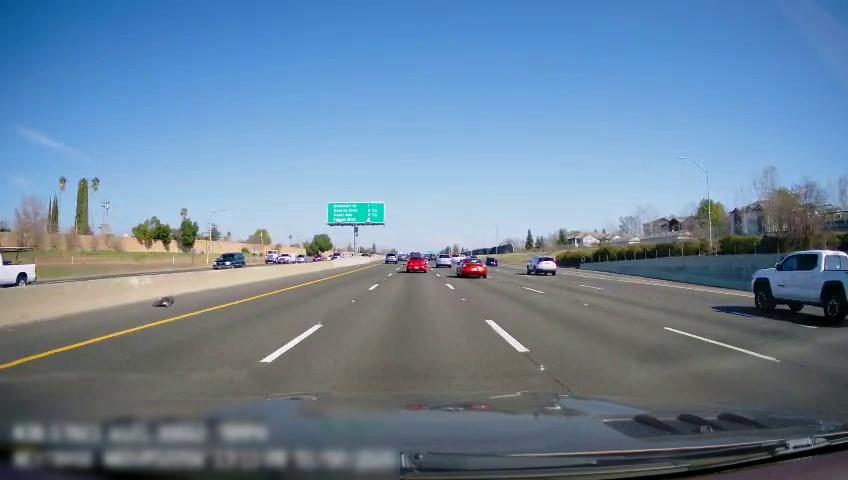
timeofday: Day
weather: Sunny
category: Drivable Space
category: Drivable Space
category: Vehicles | Truck
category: Vehicles | Truck
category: Vehicles | SUV
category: Vehicles | Car
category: Vehicles | Car
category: Vehicles | Car
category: Vehicles | Truck
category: Vehicles | Car
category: Vehicles | Car
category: Vehicles | SUV
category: Vehicles | SUV
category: Vehicles | Truck
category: Vehicles | Car
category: Vehicles | Van
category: Vehicles | Car
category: Lanes | Alternate Lane
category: Lanes | Current Lane
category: Lanes | Current Lane
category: Lanes | Alternate Lane
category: Lanes | Alternate Lane
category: Lanes | Alternate Lane
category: Traffic | Signs